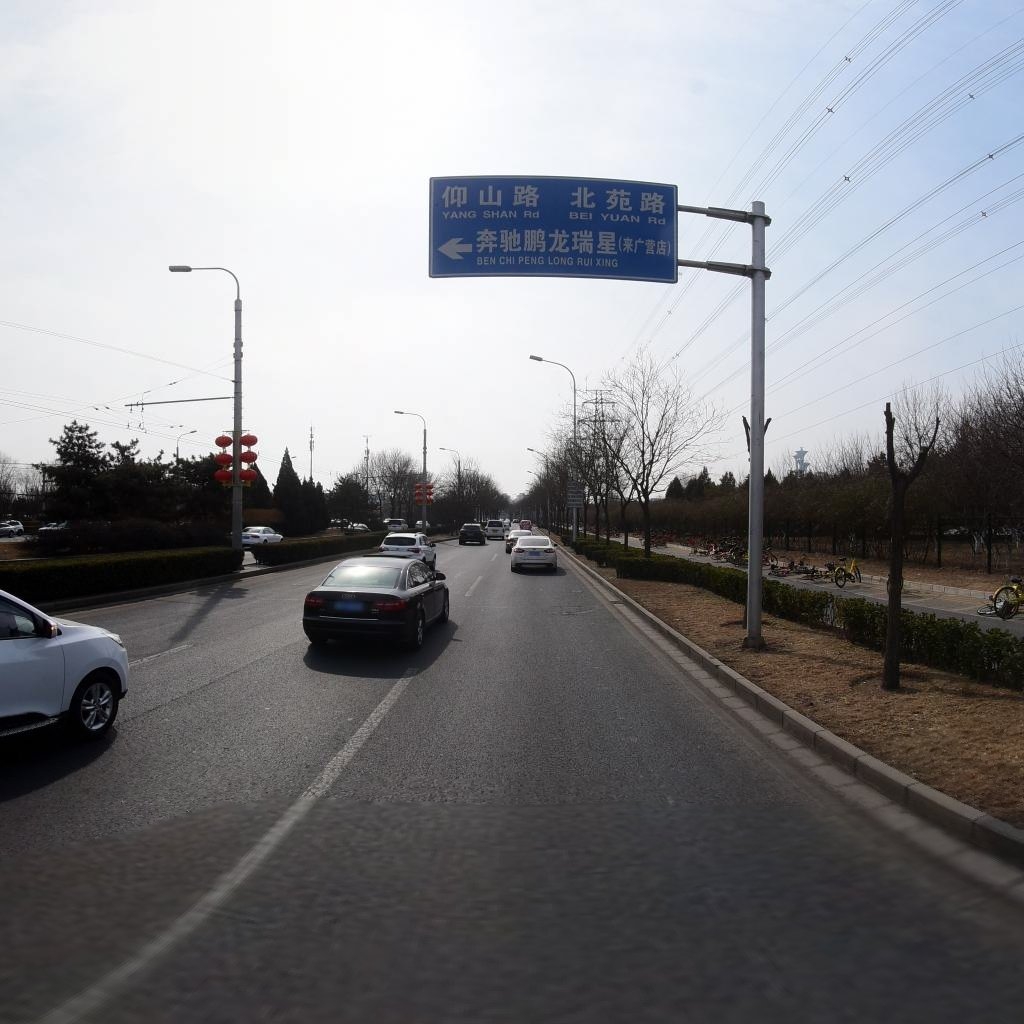
Region: Chaoyang
Road damage annotations: longitudinal crack